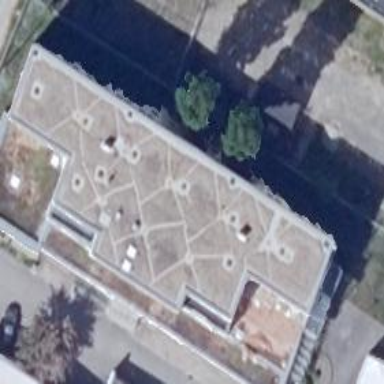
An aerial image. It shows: Office building.